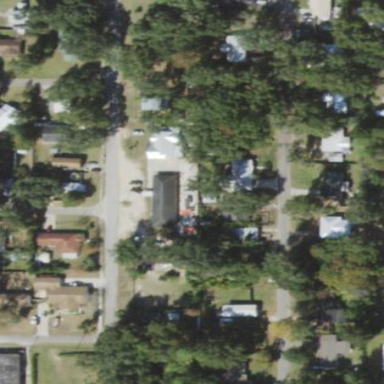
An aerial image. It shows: This residential area consists of single-family homes.